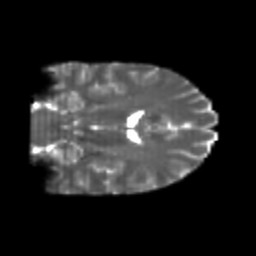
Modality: T2w
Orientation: coronal
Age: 22
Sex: female
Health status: healthy
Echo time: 0.074 s